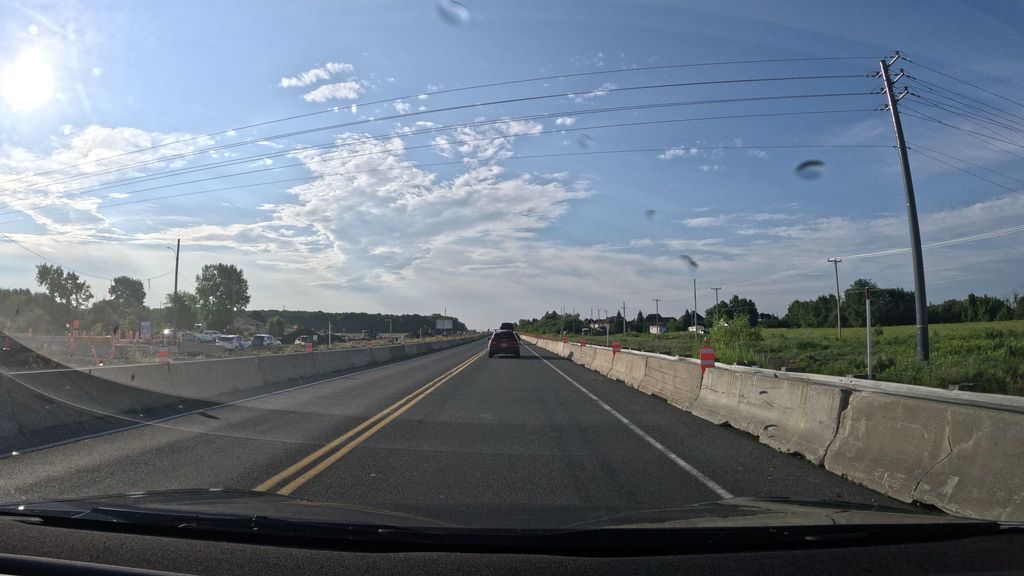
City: montreal